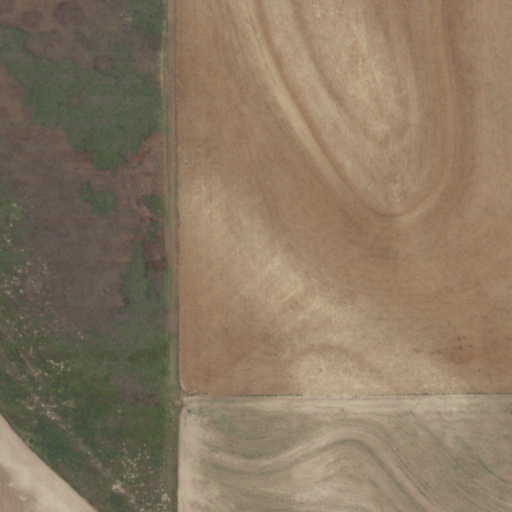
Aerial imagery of valley in Kansas named Clough Valley containing cultivated crops and grassland